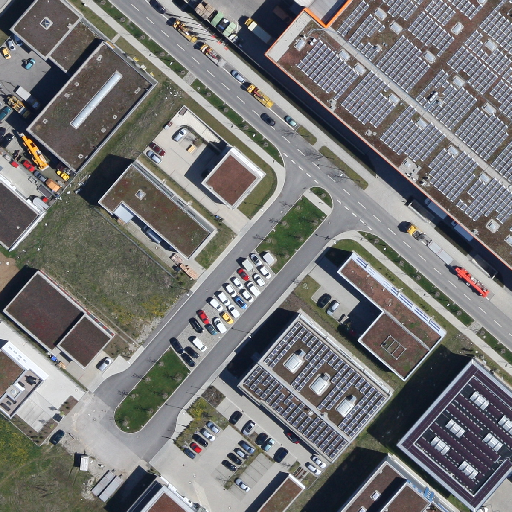
Referring expression: paved road